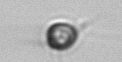
Label: Acanthoica_quattrospina